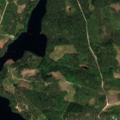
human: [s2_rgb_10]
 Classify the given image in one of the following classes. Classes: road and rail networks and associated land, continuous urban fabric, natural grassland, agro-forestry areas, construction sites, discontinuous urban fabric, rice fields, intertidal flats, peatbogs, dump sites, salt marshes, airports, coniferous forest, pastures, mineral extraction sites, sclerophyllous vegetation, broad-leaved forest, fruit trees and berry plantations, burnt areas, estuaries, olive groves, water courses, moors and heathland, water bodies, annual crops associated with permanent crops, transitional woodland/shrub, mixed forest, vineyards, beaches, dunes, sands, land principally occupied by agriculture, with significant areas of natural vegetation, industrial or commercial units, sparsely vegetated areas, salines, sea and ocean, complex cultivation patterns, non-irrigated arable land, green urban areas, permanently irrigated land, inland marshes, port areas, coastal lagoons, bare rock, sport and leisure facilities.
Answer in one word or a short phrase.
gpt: coniferous forest, mixed forest, transitional woodland/shrub, water bodies